Chest X-ray. View position: PA
Patient age: 48
Patient sex: F
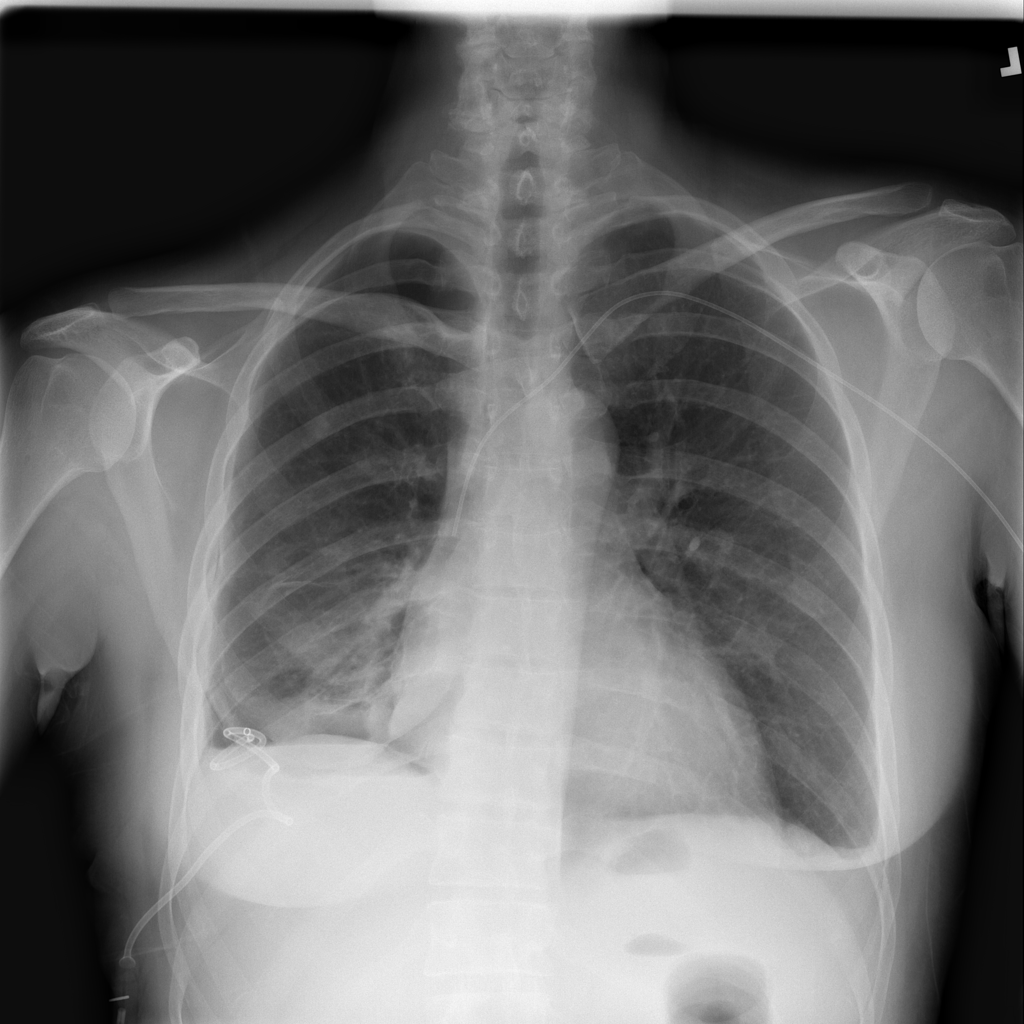
Finding: Pneumothorax